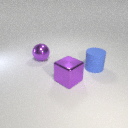
large purple metal cube to the right of large purple metal sphere